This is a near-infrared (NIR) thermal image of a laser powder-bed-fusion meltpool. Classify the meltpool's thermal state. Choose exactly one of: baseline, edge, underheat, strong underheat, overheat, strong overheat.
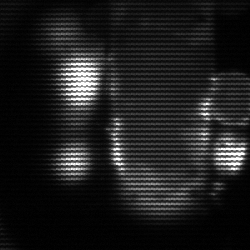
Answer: strong underheat